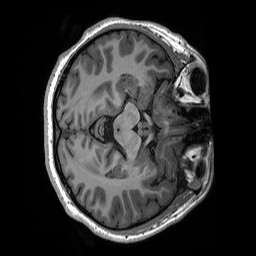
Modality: T1w
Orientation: axial
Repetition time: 8 s
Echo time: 0.066 s